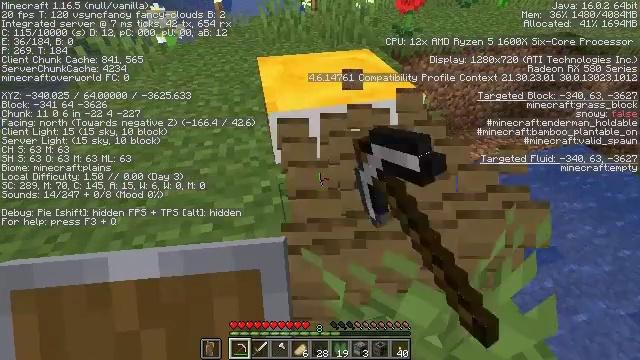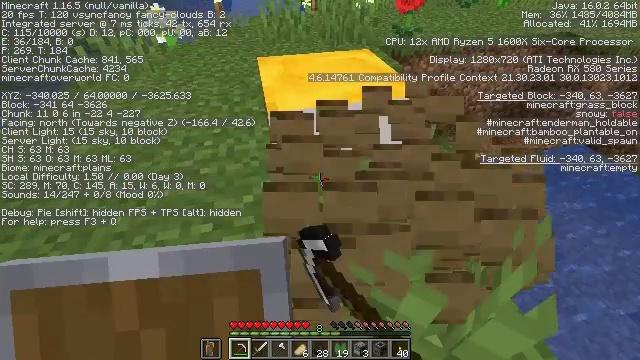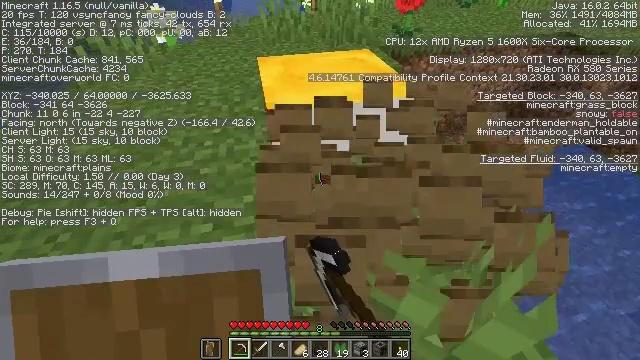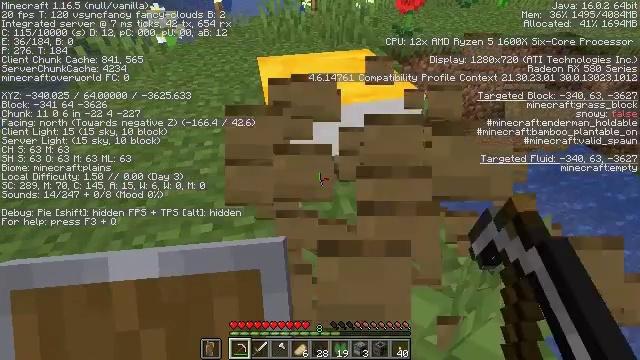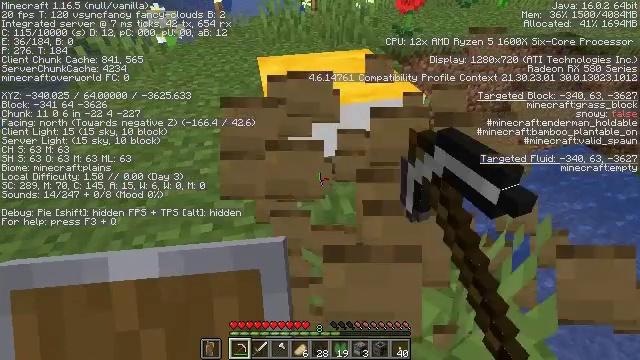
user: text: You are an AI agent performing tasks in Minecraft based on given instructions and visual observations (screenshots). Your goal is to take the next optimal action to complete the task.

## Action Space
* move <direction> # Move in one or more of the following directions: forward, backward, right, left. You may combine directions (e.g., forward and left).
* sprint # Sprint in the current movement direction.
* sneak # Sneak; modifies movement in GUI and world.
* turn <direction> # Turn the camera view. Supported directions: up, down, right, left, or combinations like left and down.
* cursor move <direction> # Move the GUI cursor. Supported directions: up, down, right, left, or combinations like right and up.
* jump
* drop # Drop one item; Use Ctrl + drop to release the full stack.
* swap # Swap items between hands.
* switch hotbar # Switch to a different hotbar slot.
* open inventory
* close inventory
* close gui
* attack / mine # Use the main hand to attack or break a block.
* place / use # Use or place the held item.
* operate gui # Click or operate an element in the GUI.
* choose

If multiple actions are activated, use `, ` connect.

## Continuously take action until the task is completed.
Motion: motion action
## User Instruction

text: Gather the yellow bed by attacking it.
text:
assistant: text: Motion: sneak, attack / mine
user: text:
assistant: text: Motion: sneak, attack / mine
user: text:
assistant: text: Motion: sneak, attack / mine
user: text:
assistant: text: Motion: sneak, attack / mine
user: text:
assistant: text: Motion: sneak, attack / mine